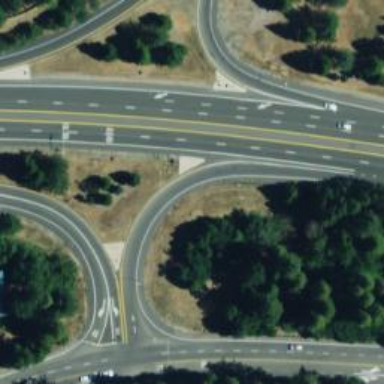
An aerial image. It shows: Trunk link highway.